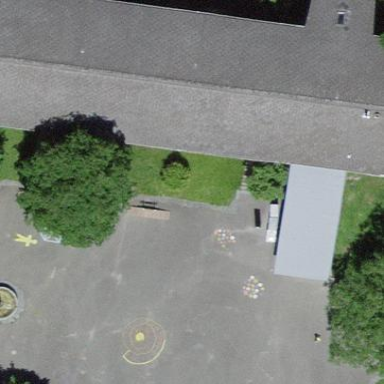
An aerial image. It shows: School building.